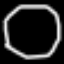
Label: octagon